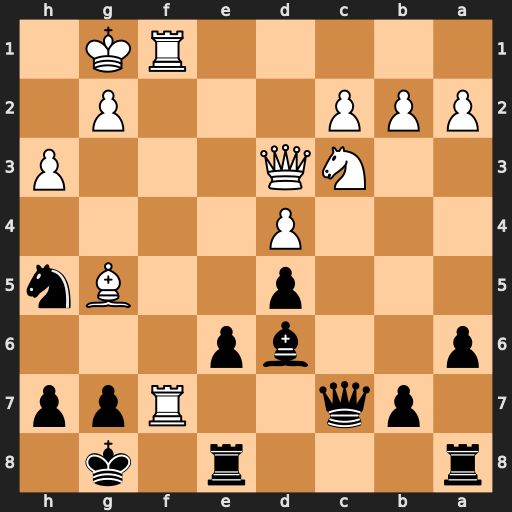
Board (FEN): r3r1k1/1pq2Rpp/p2bp3/3p2Bn/3P4/2NQ3P/PPP3P1/5RK1
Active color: b
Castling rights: -
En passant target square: -
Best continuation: Bh2+ Kh1 Ng3+